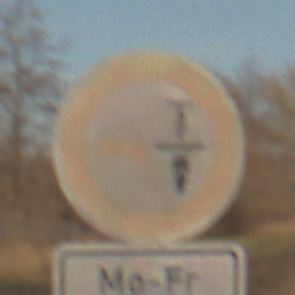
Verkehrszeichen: VerbotUeberholenEinspurigeFahrzeuge
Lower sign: ZeitangabenMitBeschraenkungAufWochentage2
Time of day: SunriseSunset
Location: Outdoor (Nature)
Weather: PartlyCloudy
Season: NotSpecified
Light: Natural